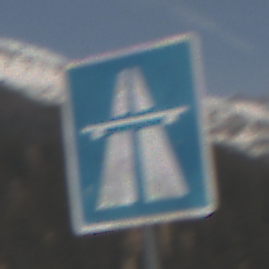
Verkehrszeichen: Autobahn
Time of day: Midday
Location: Outdoor (Nature)
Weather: PartlyCloudy
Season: NotSpecified
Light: Natural